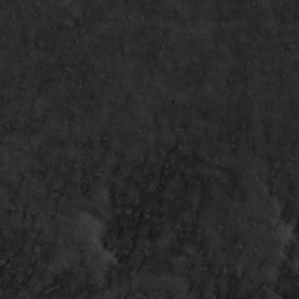
Label: non_frost